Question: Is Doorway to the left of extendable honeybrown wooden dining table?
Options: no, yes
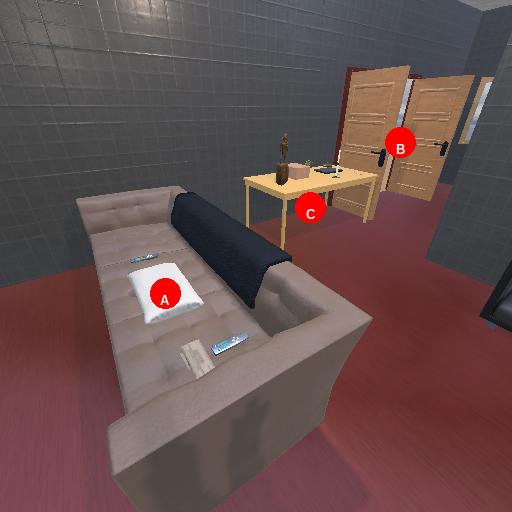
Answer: no